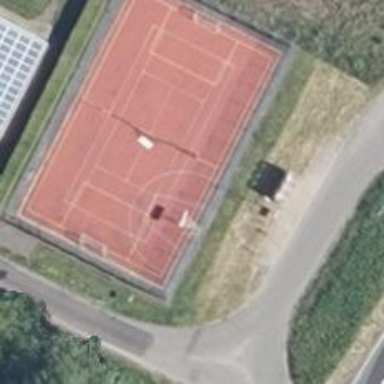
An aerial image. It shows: Basketball backboard in playground.